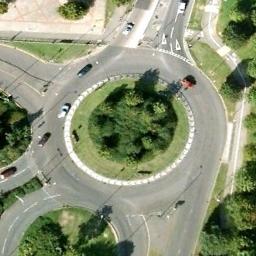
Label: roundabout